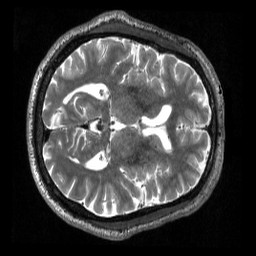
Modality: T2w
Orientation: axial
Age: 65
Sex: male
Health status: healthy
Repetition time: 3.2 s
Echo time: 0.563 s